You are looking at the continuous-wavelet transform of a rotating shaft's vibration signal. What is the most likely rotor condition (normal, misalignment, unbalance, looseness)?
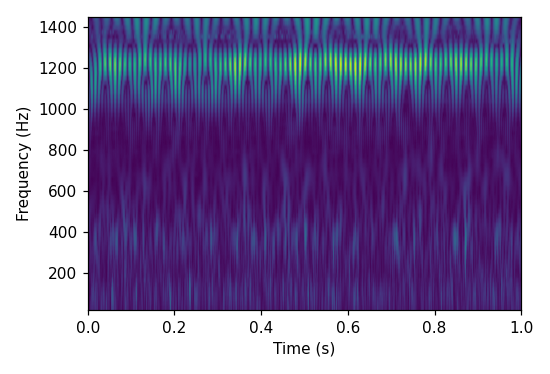
Answer: looseness